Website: crate-barrel
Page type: gifting
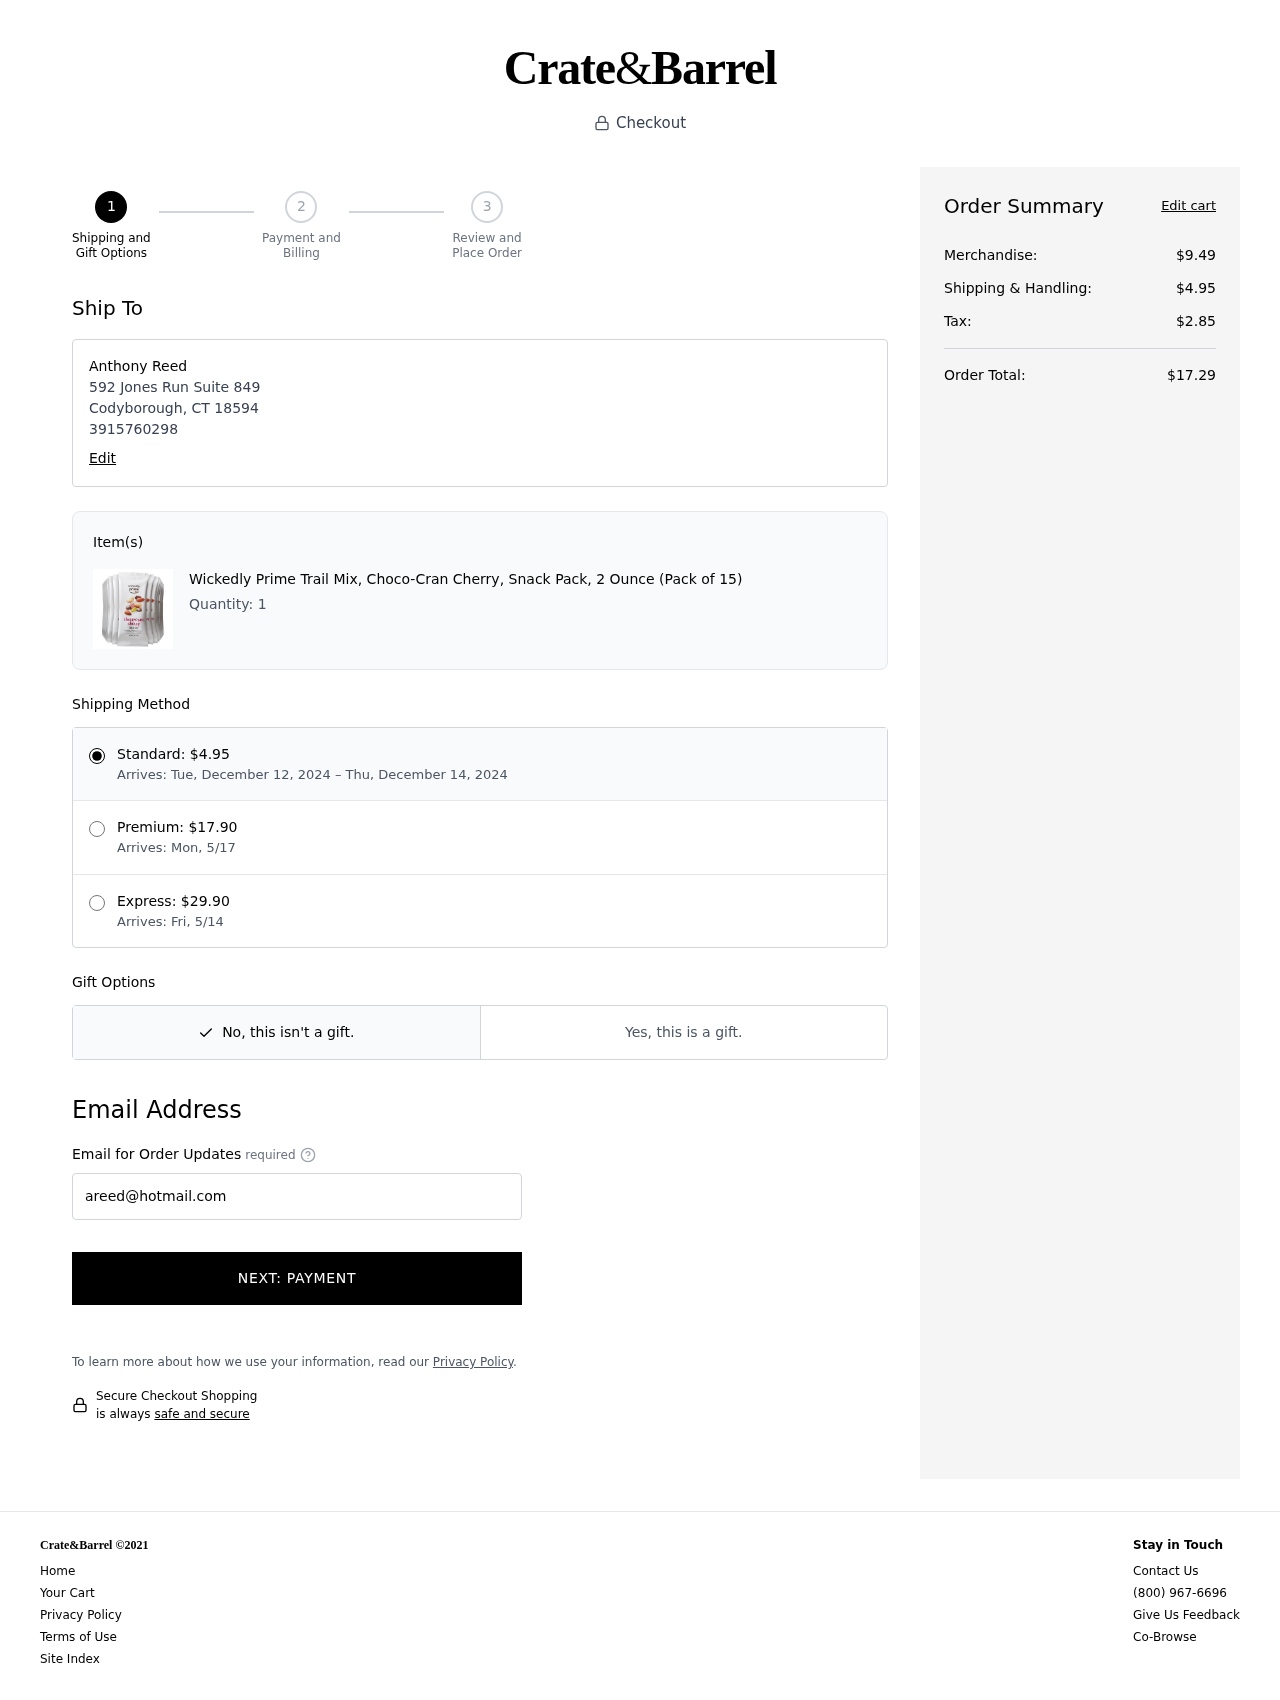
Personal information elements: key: PII_CITY
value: Codyborough
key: PII_FULLNAME
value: Anthony Reed
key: PII_PHONE
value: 3915760298
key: PII_POSTCODE
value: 18594
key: PII_STATE_ABBR
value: CT
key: PII_STREET
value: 592 Jones Run Suite 849
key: PII_EMAIL
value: areed@hotmail.com
Product elements: key: PRODUCT1_NAME
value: Wickedly Prime Trail Mix, Choco-Cran Cherry, Snack Pack, 2 Ounce (Pack of 15)
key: PRODUCT1_QUANTITY
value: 1
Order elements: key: ORDER_SHIPPING_DATE
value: December 12, 2024
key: ORDER_DELIVERY_DATE
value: December 14, 2024
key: ORDER_SUBTOTAL
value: $9.49
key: ORDER_SHIPPING_COST
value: $4.95
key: ORDER_TAX
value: $2.85
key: ORDER_TOTAL
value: $17.29